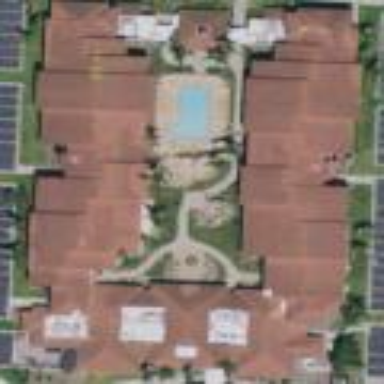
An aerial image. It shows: Hotel building.